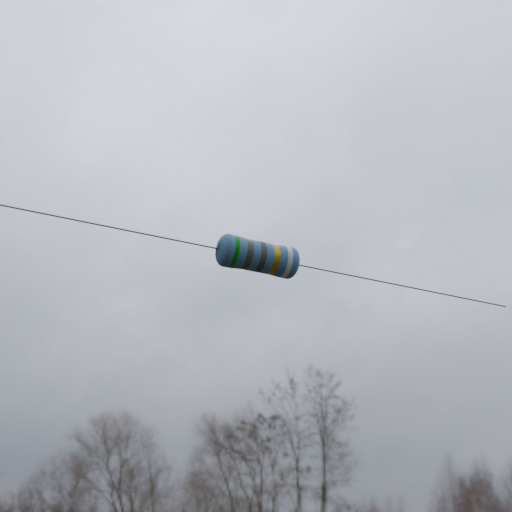
Resistor colour bands (in order): green, gray, gray, gold, white